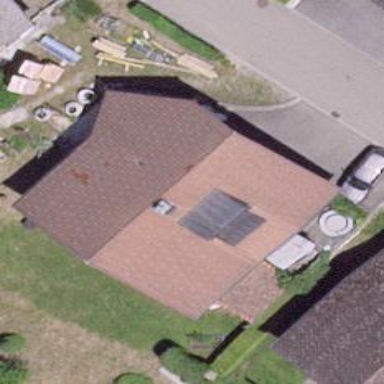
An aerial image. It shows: Detached building.